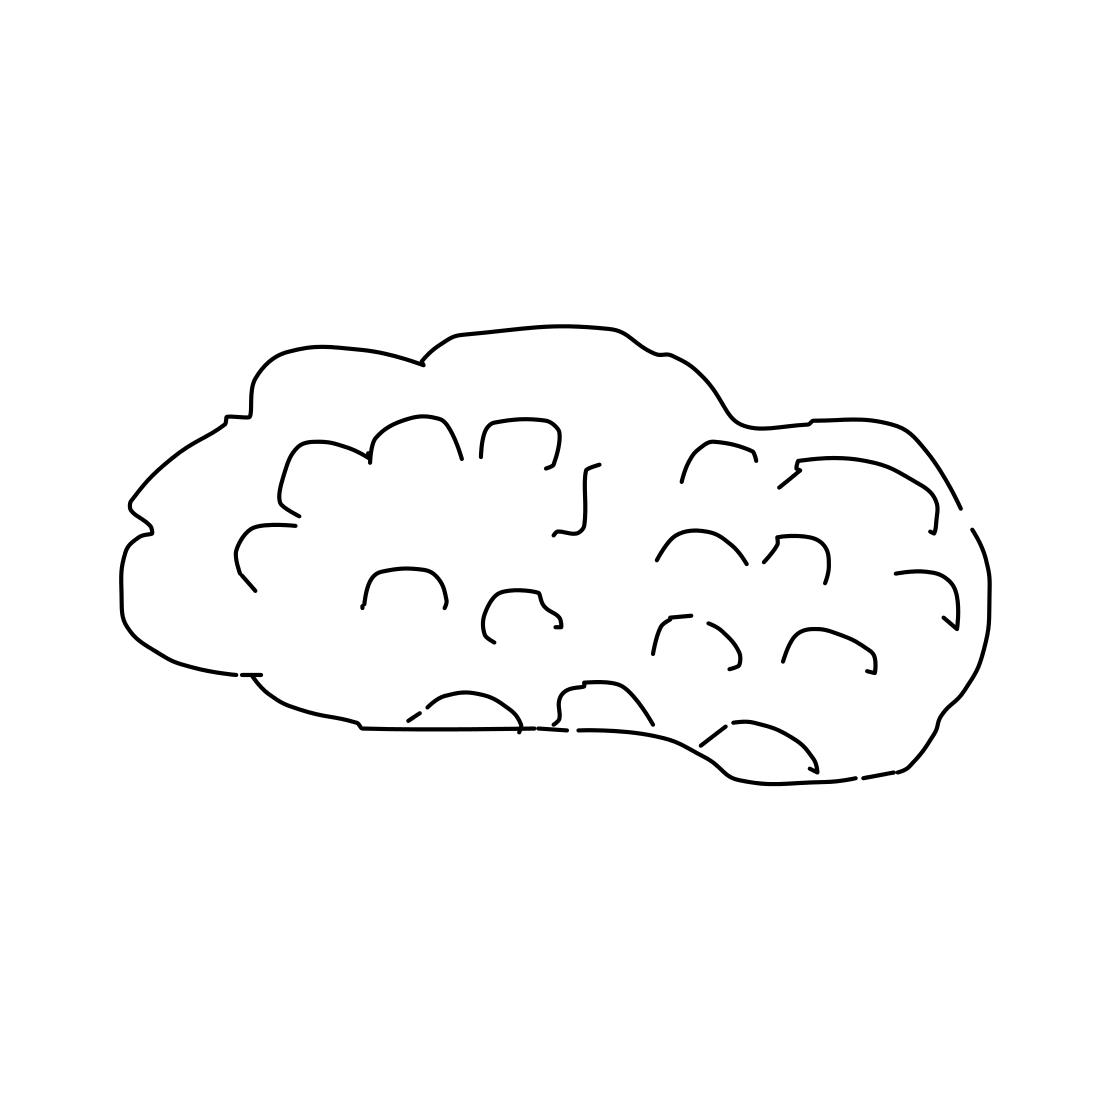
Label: brain